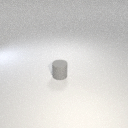
small gray rubber cylinder